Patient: sex F, age 66
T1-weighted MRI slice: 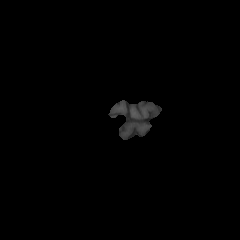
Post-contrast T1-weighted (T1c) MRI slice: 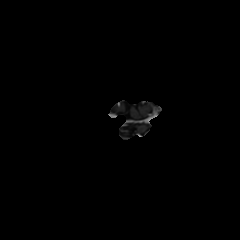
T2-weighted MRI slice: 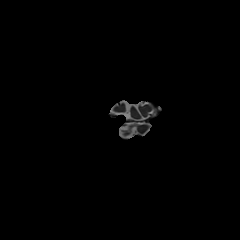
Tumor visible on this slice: no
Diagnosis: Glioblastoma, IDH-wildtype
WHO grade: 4